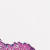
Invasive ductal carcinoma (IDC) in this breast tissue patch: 0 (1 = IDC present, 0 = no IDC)